Question: I am currently writing a model viewer for the game Final Fantasy XIV. I've run into an issue that I am trying to currently solve.
The hair models are all stored as a single mesh. Various layers are placed on top of each other to create a more realistic effect. Then an alpha is applied for the fine threads.
Now the issue I am running into is when I apply the alpha, it turns out like this:

What's happening is instead of replacing/blending the fragment with the layer below, it is doing it with the clear color probably because there is nothing in the buffer at the time (it's a single mesh remember). How would I go about fixing this issue? Rendering it twice?
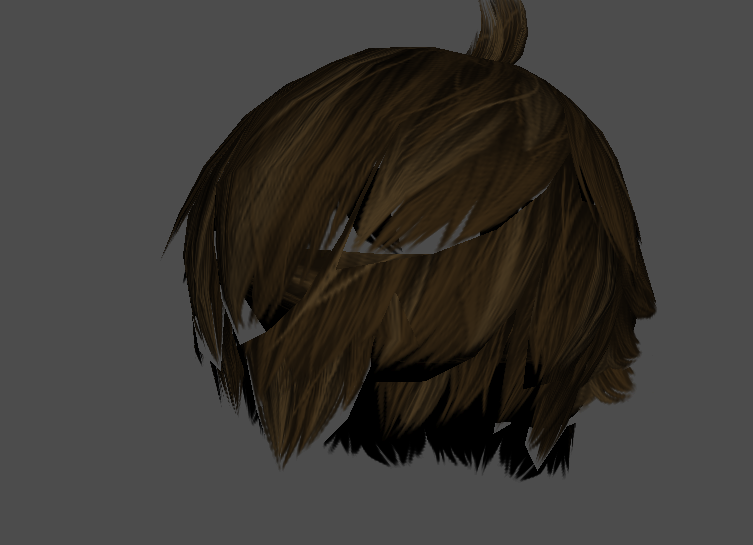
Answer: There are many thing that you can do, but not knowing the requirements I will just list a few:
- <URL>- -
What I would suggest is based on the AMD Hair Rendering paper available at:
<URL>
The paper explains the lighting model first, but then explains the technique used to render hair with alpha blending.